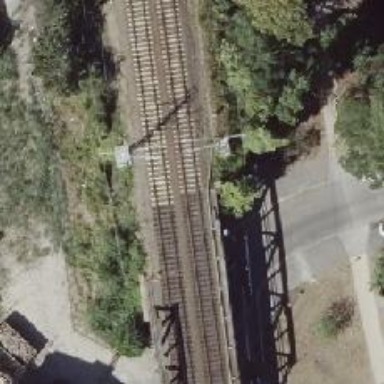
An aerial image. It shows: Bridge over electrified railway with contact lines.